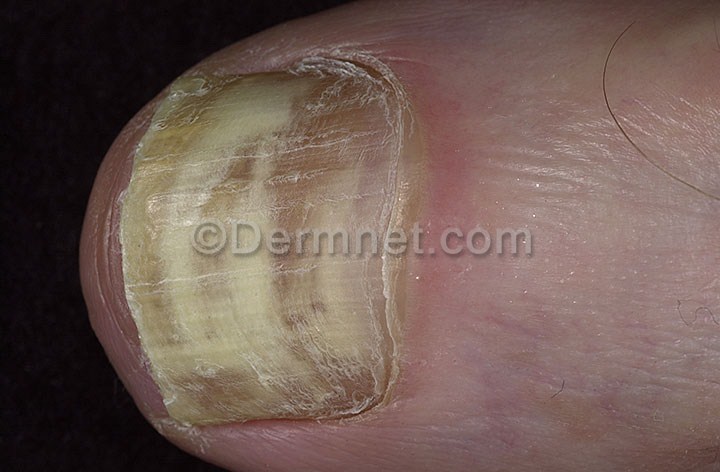
Disease: Nail Fungus and other Nail Disease